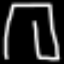
Label: pants